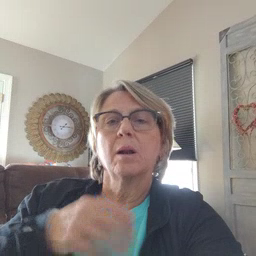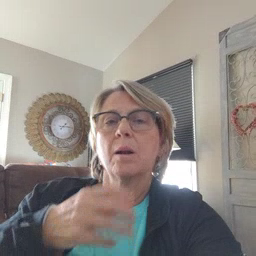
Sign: on